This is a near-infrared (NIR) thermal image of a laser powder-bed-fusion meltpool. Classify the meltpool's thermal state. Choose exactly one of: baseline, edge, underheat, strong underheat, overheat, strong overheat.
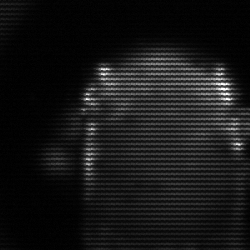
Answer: baseline